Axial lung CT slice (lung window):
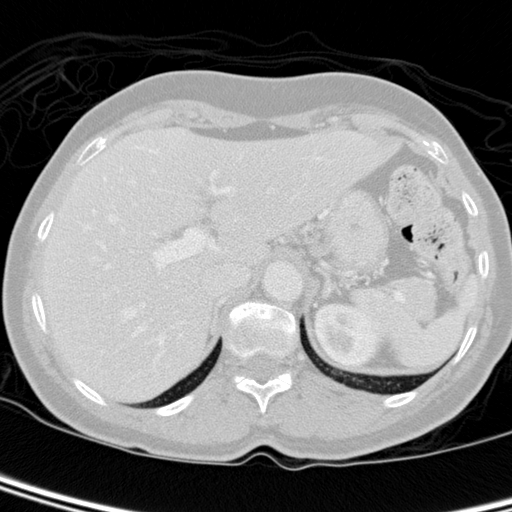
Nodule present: no